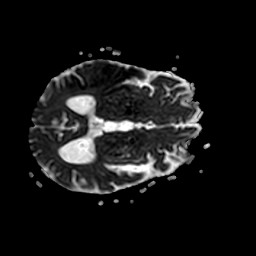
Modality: ADC
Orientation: axial
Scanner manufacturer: philips
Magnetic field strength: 3 T
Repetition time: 4.4 s
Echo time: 0.06019 s